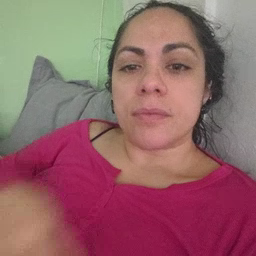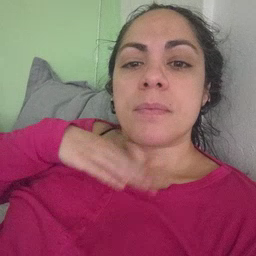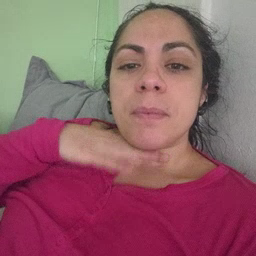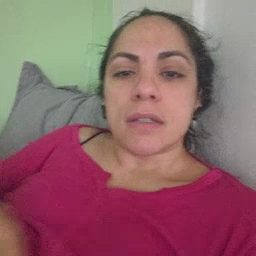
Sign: pig